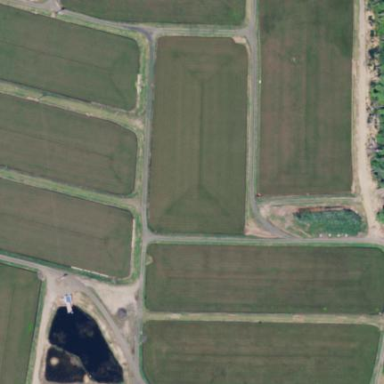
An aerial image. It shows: Farmland with cranberries as the main crop.